Question: When i create background gradient like this:
'''
background: radial-gradient(ellipse at center, #ffffff 0%,#ffffff 59%,#ededed 100%);
'''
I get ellipse that is inside the div, and conform to shape of div. So if div is large in height then ellipse would be stretched vertically. If div is a square then ellipse would be like a circle. That's fine, i want to control height of ellipse.

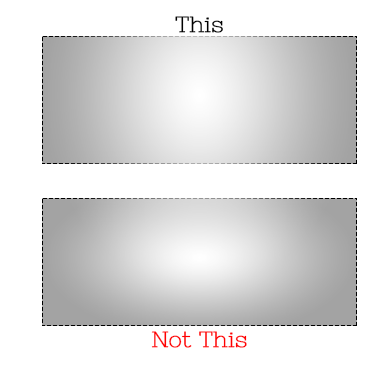
Answer: Use a div with overflow set to hidden, and a div inside of it absolutely positioned with a fixed height.
'''
#outer {
height: 100px;
overflow: hidden;
position: relative;
width: 200px;
}
#inner {
background: radial-gradient(ellipse at center, #1e5799 0%, #2989d8 50%, #207cca 51%, #7db9e8 100%);
bottom: 0;
height: 150px;
position: absolute;
width: 200px;
}
'''
'''
<div id="outer">
<div id="inner"></div>
</div>
'''